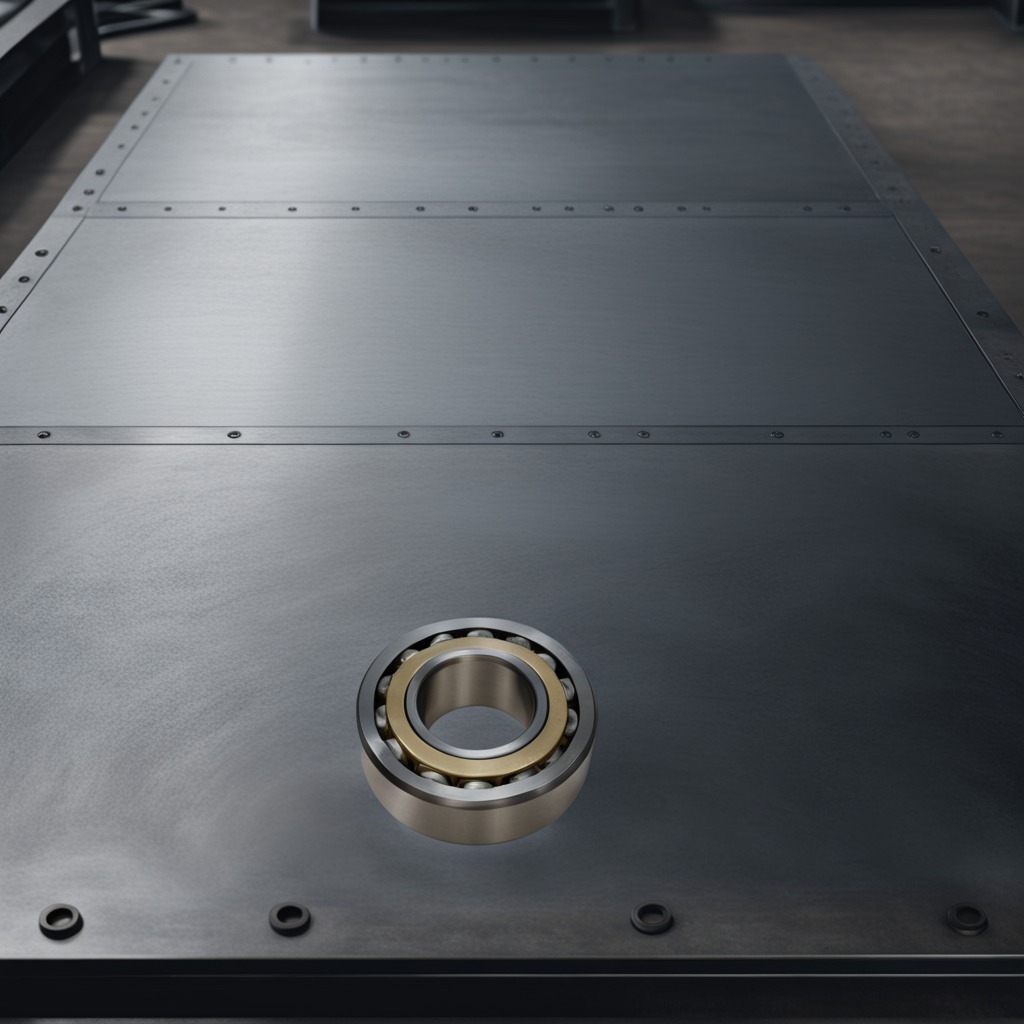
A metal ball bearing is lying on a cold steel table in a mining workshop.